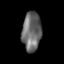
Tissue: skin
Cell type: Epithelial cells
Senescence score: 0.2737
Nuclear area (px): 732
Mean DAPI intensity: 105.982